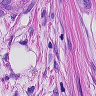
Metastatic tissue present: yes